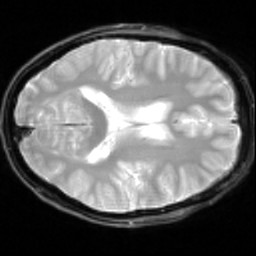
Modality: inplaneT2
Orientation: axial
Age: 37
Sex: male